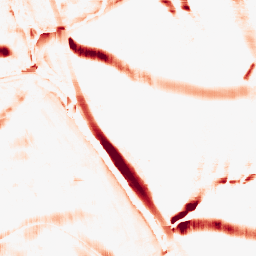
Category: morphological
Decomposition family: morphological_rect
Decomposition parameters: operation: opening
width: 20
height: 20
Upsampling method: bicubic
Upsampling parameters: scale: 4
Upsampling scale: 4